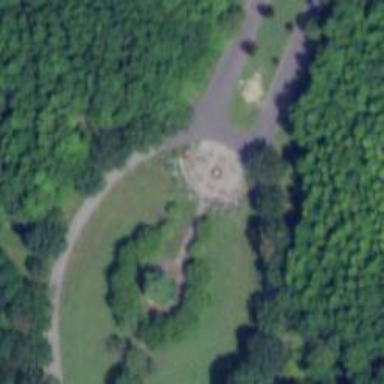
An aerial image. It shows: Historic monument.